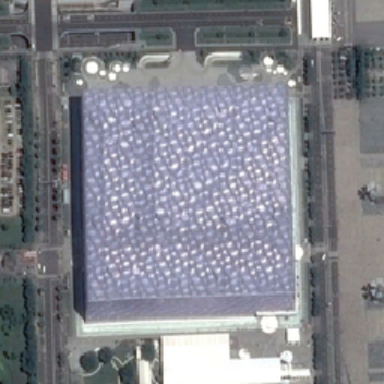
This is a building a road trees and grass .